Sex: M
Age: 36
Scanner: Avanto
Primary tumour origin: Melanoma
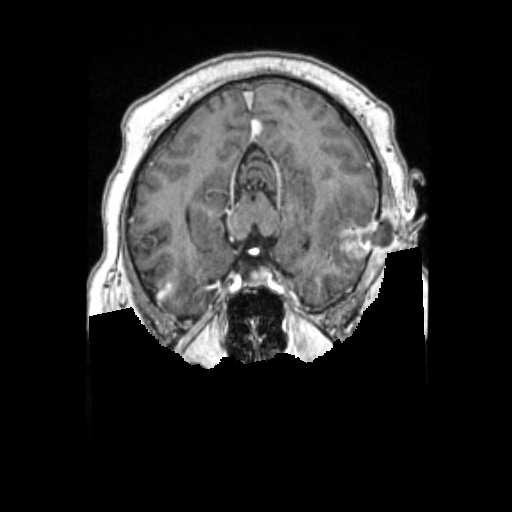
Segmented lesion volume (cc): 8.732
Number of lesion components: 6